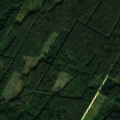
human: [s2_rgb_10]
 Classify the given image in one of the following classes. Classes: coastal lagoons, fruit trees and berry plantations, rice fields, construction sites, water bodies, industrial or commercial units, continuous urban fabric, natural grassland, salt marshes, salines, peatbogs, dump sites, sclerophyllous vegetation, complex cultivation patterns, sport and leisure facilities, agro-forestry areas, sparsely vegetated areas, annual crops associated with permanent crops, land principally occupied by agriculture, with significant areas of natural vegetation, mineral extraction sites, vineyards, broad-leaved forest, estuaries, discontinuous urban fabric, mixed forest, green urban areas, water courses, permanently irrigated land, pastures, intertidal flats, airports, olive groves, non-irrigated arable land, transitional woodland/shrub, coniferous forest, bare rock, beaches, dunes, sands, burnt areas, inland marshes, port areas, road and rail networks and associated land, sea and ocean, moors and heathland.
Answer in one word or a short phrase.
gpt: coniferous forest, mixed forest